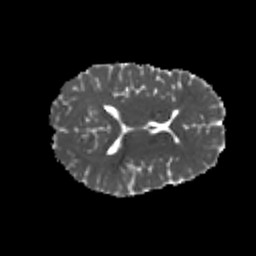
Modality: MD
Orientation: axial
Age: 20
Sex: female
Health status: healthy
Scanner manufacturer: philips
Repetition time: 7.388 s
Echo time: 0.08599 s